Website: crate-barrel
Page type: payment
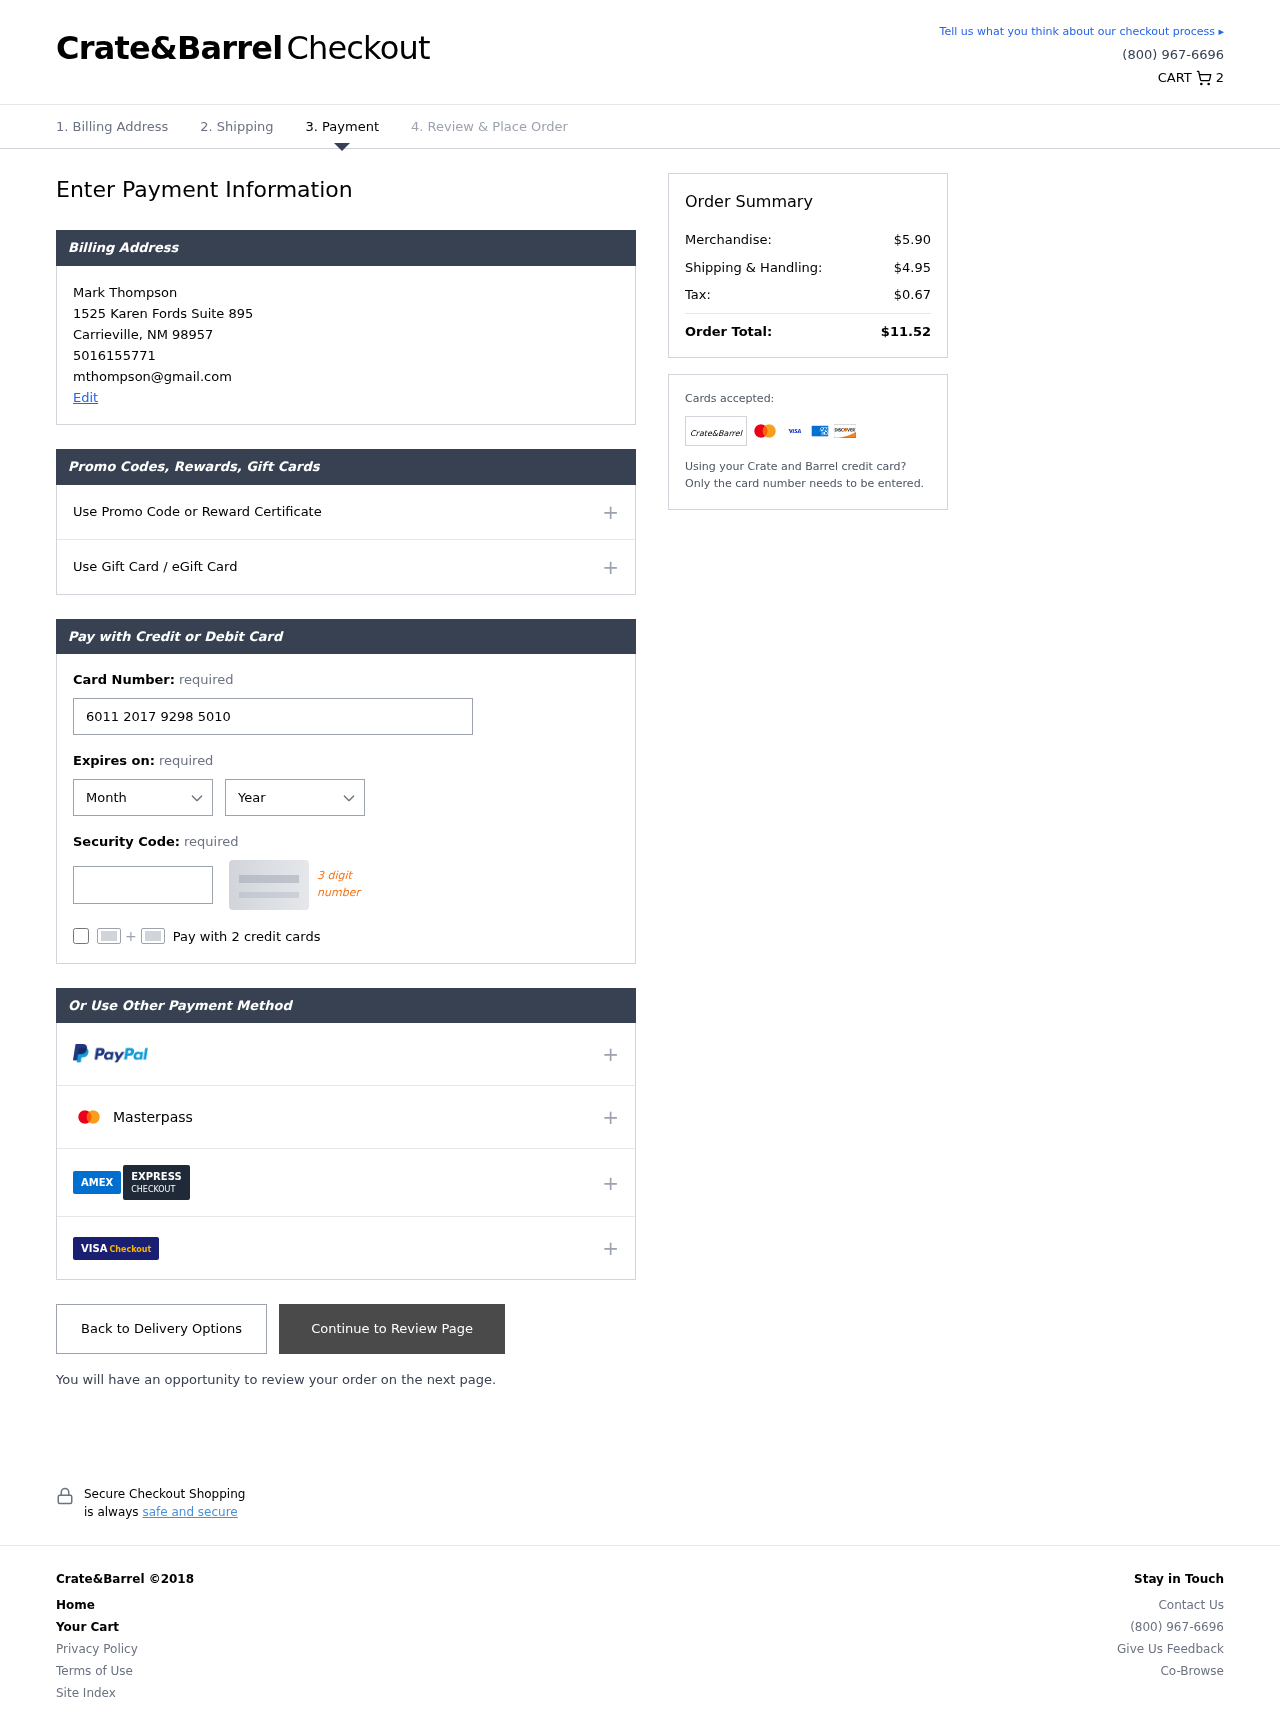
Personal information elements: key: PII_CARD_CVV
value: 639
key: PII_CARD_EXPIRY_MONTH
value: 06
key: PII_CARD_EXPIRY_YEAR
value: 28
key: PII_CARD_NUMBER
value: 6011 2017 9298 5010
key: PII_CITY
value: Carrieville
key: PII_EMAIL
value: mthompson@gmail.com
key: PII_FULLNAME
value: Mark Thompson
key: PII_PHONE
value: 5016155771
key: PII_POSTCODE
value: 98957
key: PII_STATE_ABBR
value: NM
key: PII_STREET
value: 1525 Karen Fords Suite 895
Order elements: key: ORDER_NUM_ITEMS
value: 2
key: ORDER_SUBTOTAL
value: $5.90
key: ORDER_SHIPPING_COST
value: $4.95
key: ORDER_TAX
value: $0.67
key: ORDER_TOTAL
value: $11.52